Brain MRI study timepoint: preop
T1CE (contrast-enhanced T1) slice:
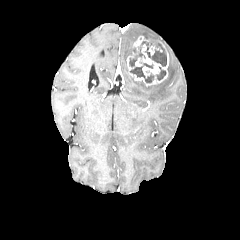
T2-FLAIR slice:
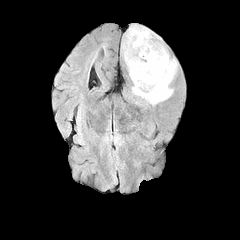